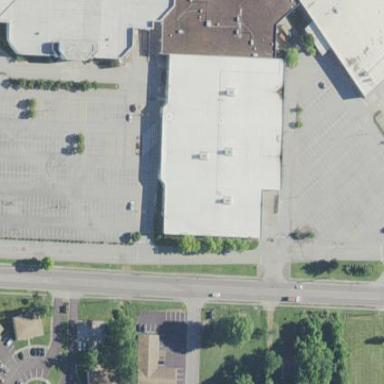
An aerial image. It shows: Retail building housing department store.